Aerial crown-view tile of a tropical tree (Barro Colorado Island, Panama), acquired 20241014:
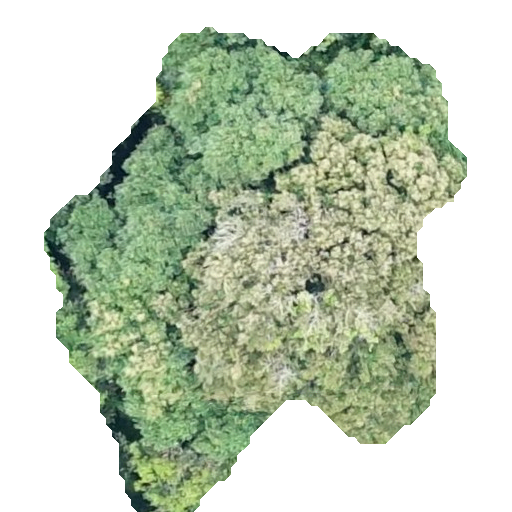
Species: Prioria copaifera
GBIF accepted scientific name: Prioria copaifera
Crown area: 215.881 m²